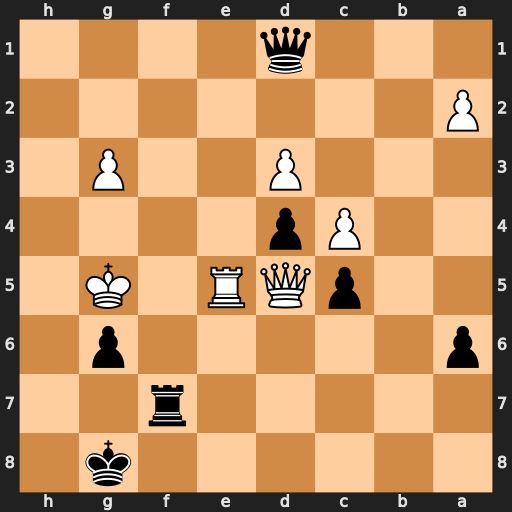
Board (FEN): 6k1/5r2/p5p1/2pQR1K1/2Pp4/3P2P1/P7/3q4
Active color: b
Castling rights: -
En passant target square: -
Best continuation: Qh5#